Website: lowes
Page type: address-validator
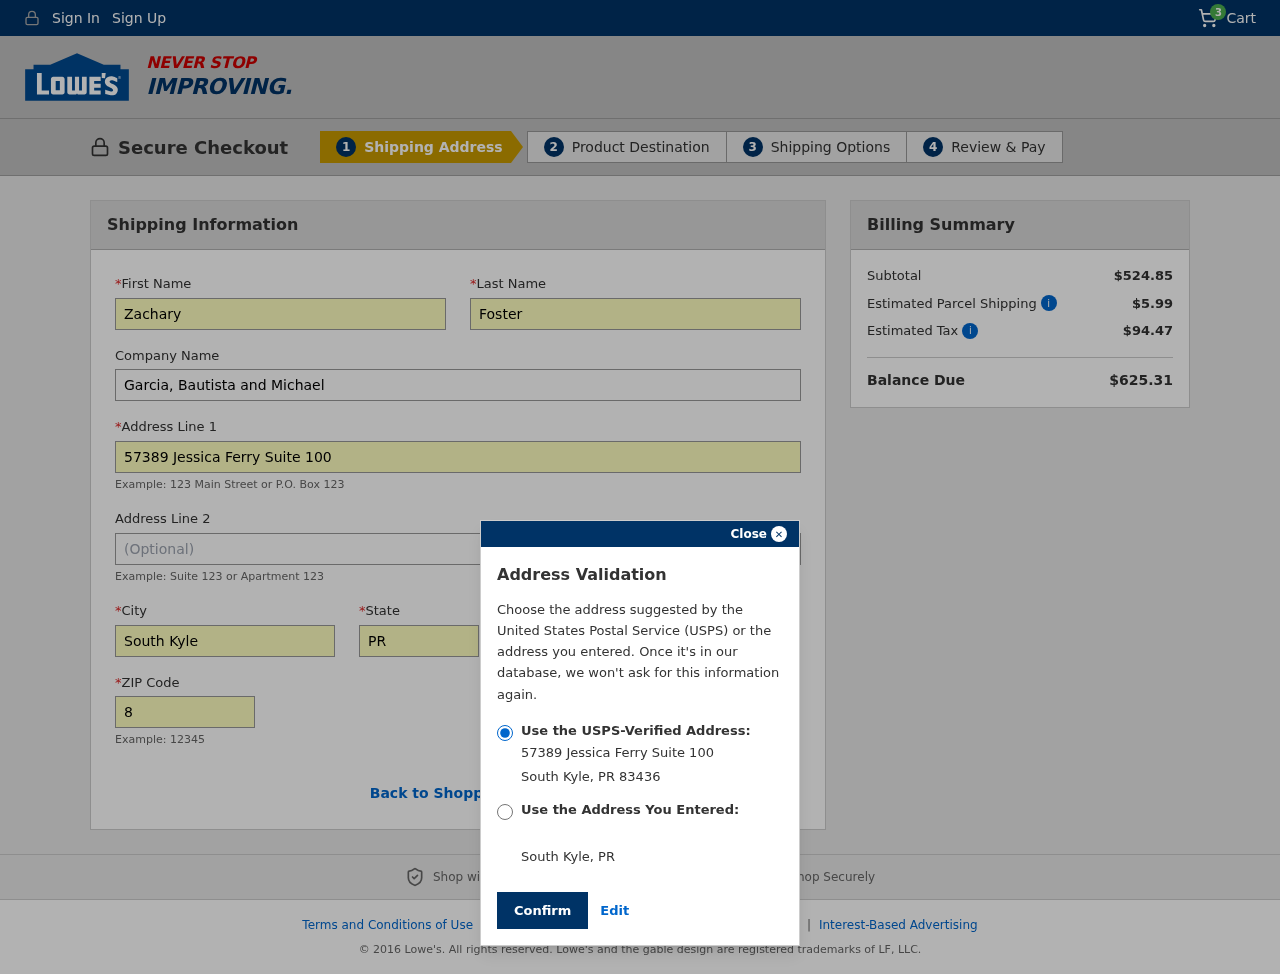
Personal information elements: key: PII_CITY
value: South Kyle
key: PII_COMPANY
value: Garcia, Bautista and Michael
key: PII_FIRSTNAME
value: Zachary
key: PII_LASTNAME
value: Foster
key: PII_POSTCODE
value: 83436
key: PII_STATE
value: PR
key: PII_STATE_ABBR
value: PR
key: PII_STREET
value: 57389 Jessica Ferry Suite 100
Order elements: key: ORDER_NUM_ITEMS
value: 3
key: ORDER_SUBTOTAL
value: $524.85
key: ORDER_SHIPPING_COST
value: $5.99
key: ORDER_TAX
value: $94.47
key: ORDER_TOTAL
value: $625.31